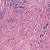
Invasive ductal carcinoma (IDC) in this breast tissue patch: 1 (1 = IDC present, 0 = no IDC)